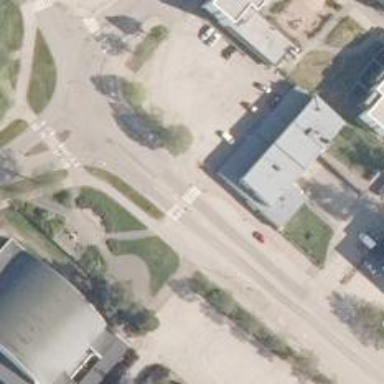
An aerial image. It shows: Uncontrolled zebra crossing with central island.